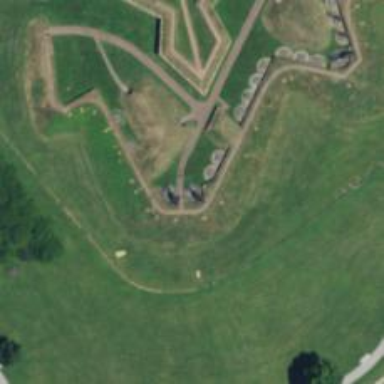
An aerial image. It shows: Historic cannon.